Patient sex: M
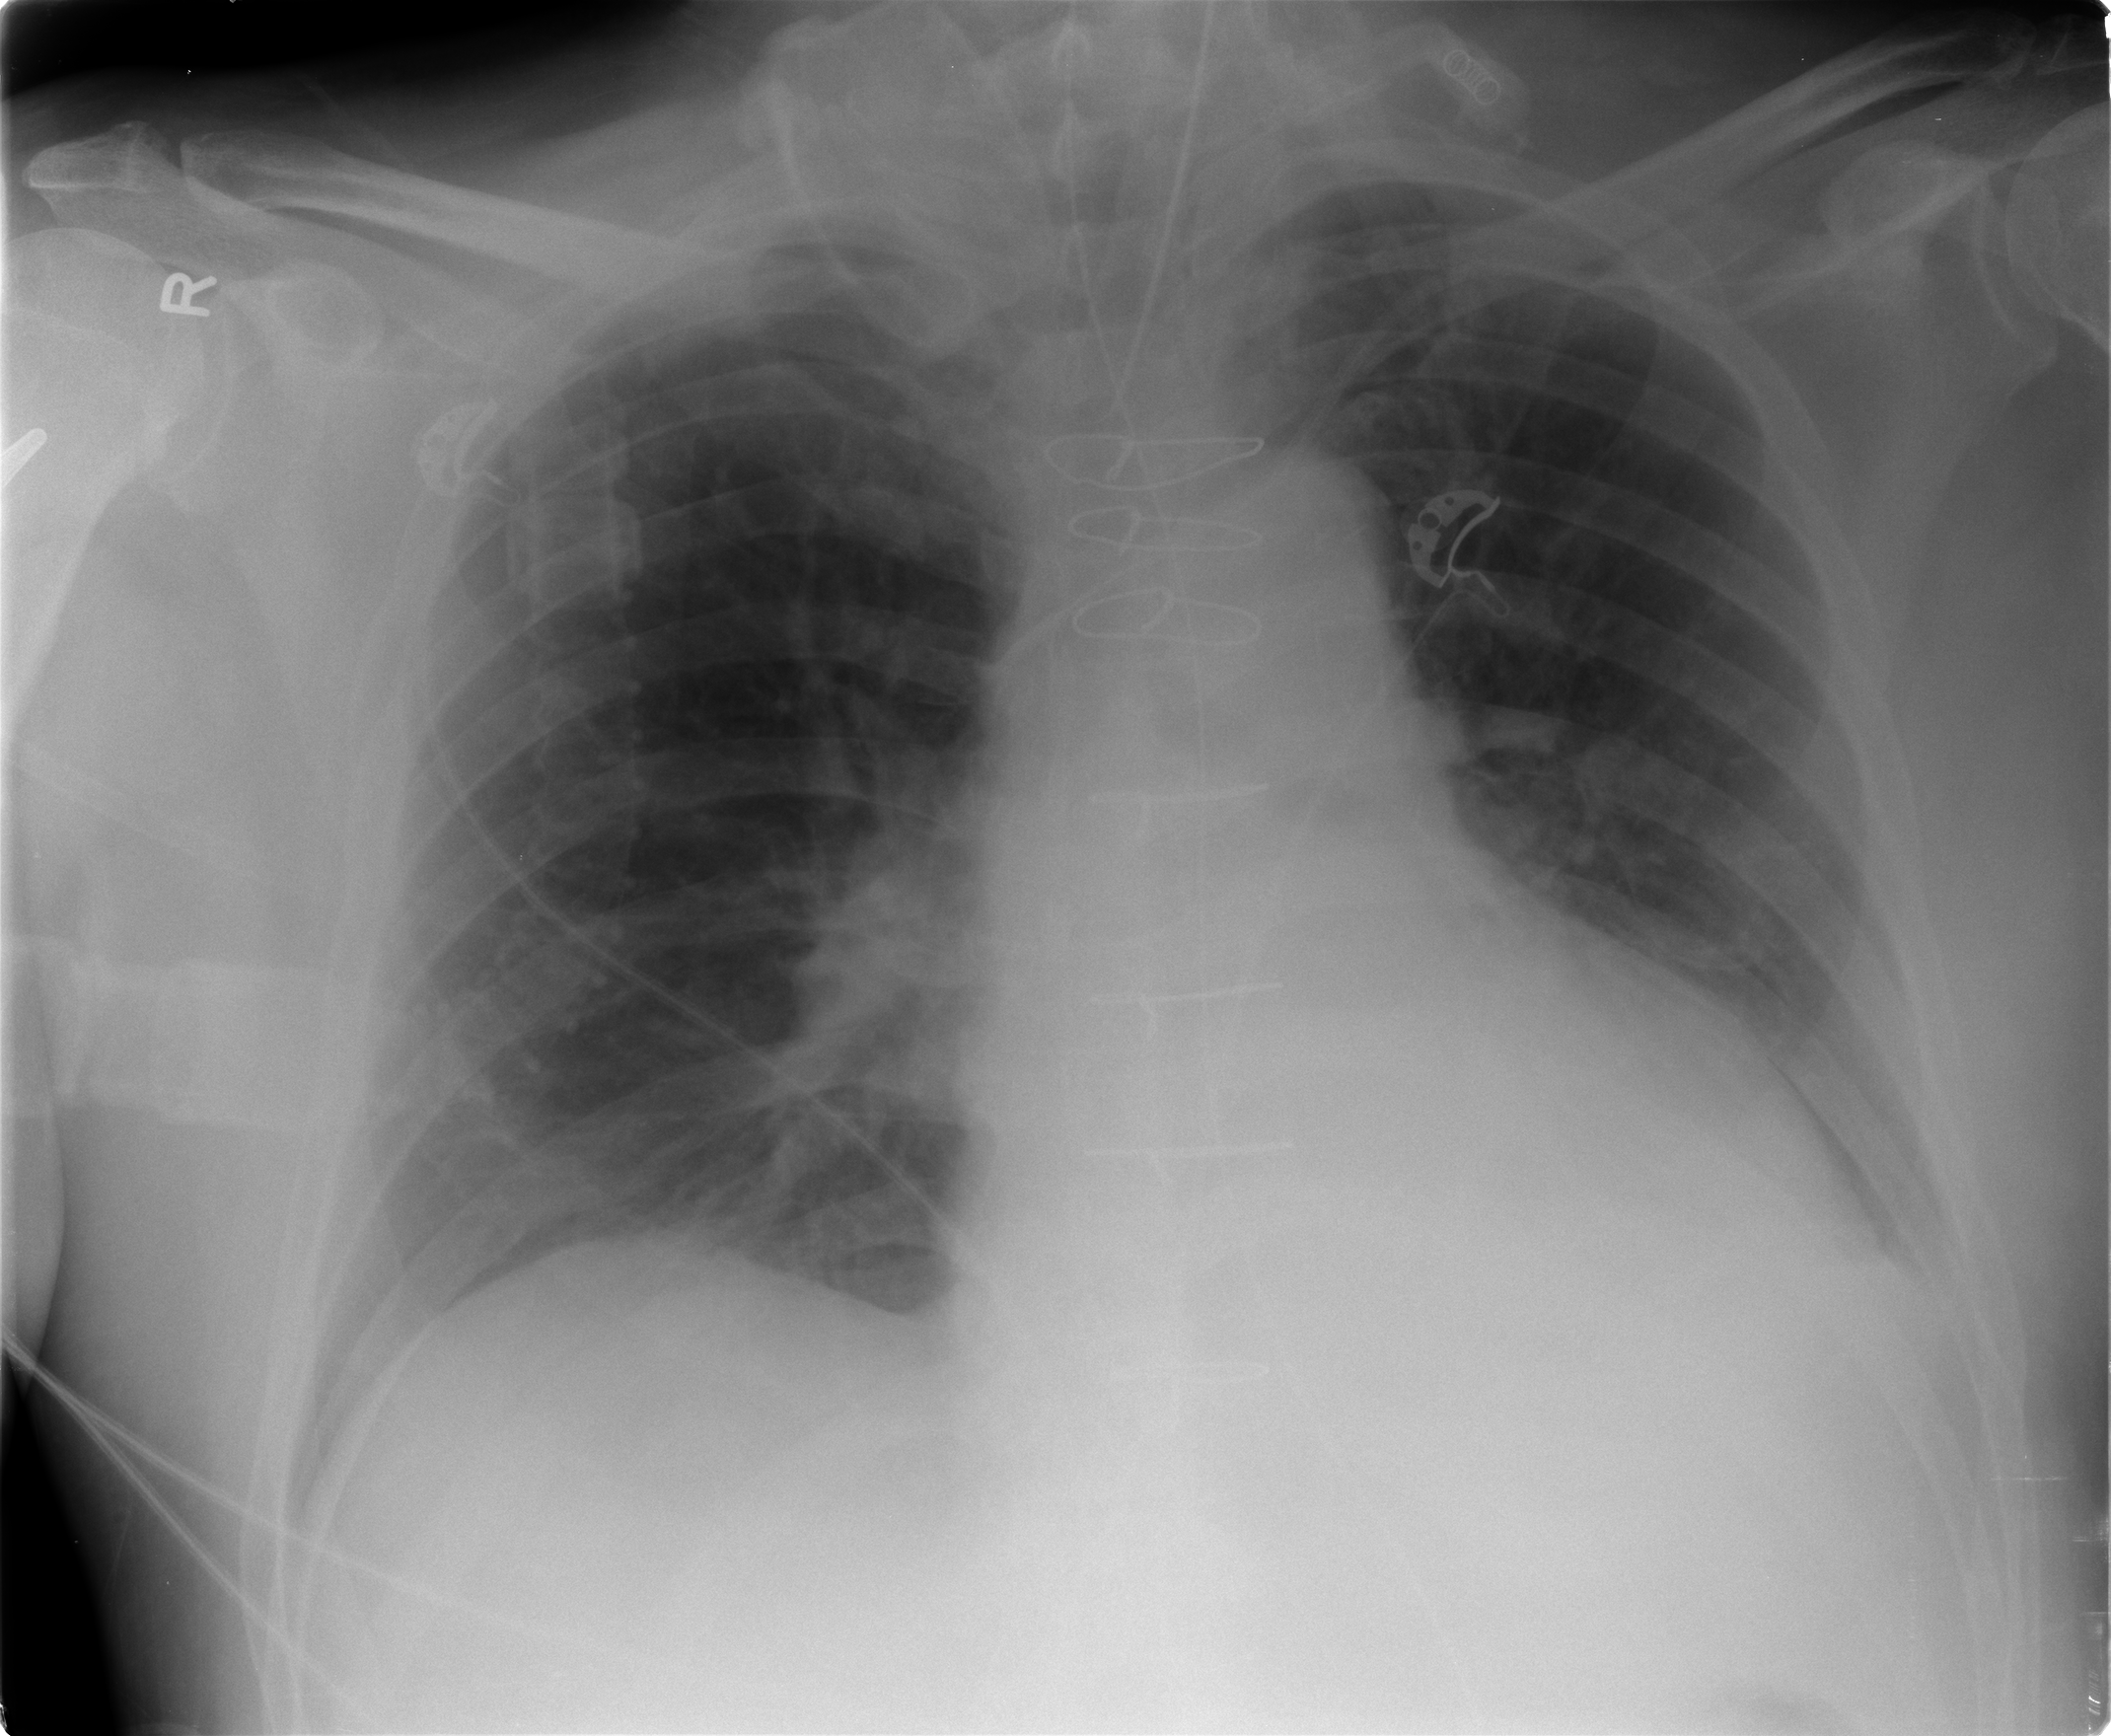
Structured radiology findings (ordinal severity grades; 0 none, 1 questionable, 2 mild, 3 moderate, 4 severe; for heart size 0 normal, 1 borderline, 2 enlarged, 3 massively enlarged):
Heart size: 2
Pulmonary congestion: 2
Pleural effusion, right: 0
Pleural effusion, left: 2
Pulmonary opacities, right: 0
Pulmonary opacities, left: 0
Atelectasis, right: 0
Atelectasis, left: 0